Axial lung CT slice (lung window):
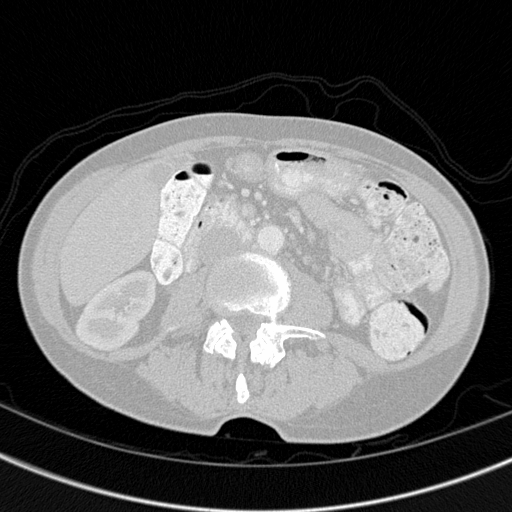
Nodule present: no